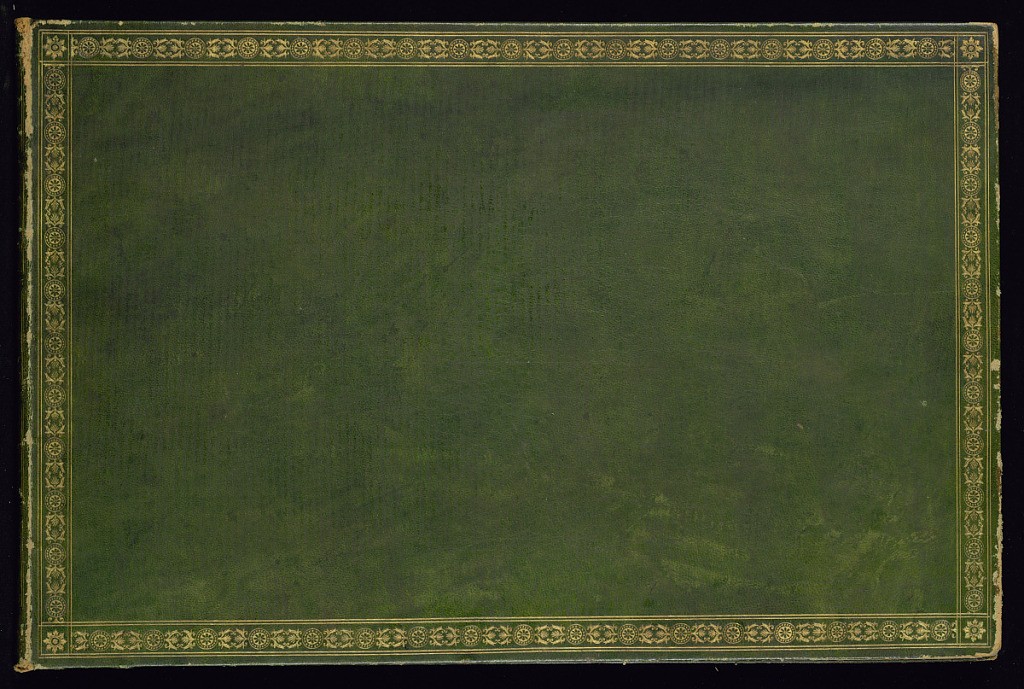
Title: Album of Tableware Designs
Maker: Henri Sallembier, French, ca. 1753 - 1820
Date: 1805
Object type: Album
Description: Album of tableware designs (gold-and silversmiths' work) by Henri Sallembier. 36 plates published within 6 series (cahier) with Empire style motifs and ornament. The plates are titled, signed, and numbered. Bound in a 19th-century green Morocco leather (goatskin) binding decorated with gold tooling.